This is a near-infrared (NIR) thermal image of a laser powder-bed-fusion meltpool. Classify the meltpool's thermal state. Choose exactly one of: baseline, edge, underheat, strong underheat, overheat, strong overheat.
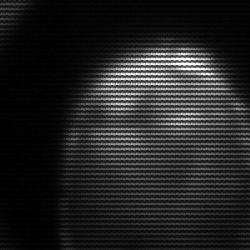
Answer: edge